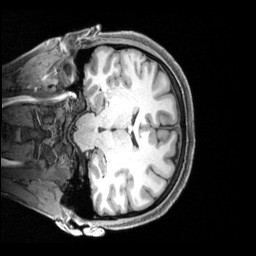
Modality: T1w
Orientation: coronal
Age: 29
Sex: female
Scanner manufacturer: siemens
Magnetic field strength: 3 T
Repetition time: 2.4 s
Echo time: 0.00219 s